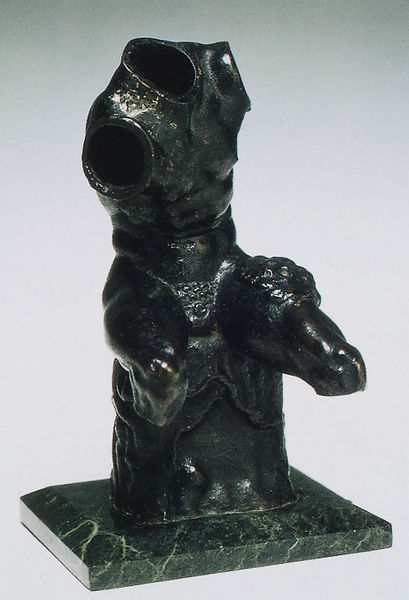
Titel: Torso von Belvedere
Institution: Paris, Institut de France
Schlagwörter: körper, marmor, skulptur, bein, bauch, torso, unterhose